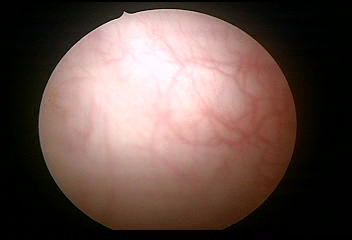
Modality: WLC
Class: Normal mucosa
Bladder cancer association: No